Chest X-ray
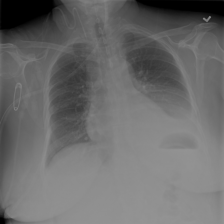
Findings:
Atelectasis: negative
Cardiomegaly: negative
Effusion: positive
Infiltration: negative
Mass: negative
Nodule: negative
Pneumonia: negative
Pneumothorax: negative
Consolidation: positive
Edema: negative
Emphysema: negative
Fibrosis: negative
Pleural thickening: negative
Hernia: negative